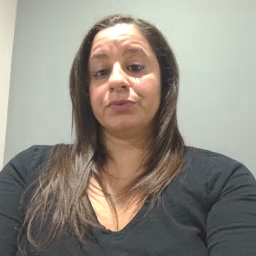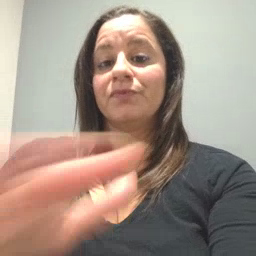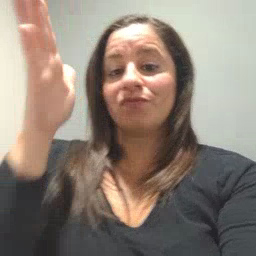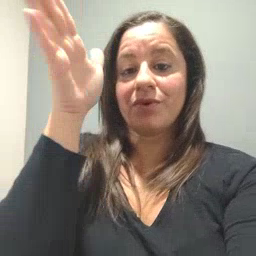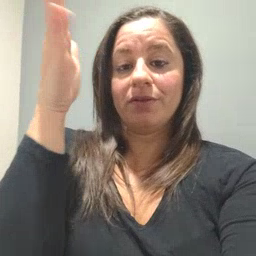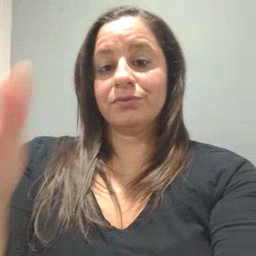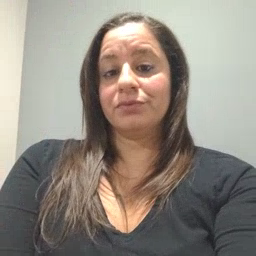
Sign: flag